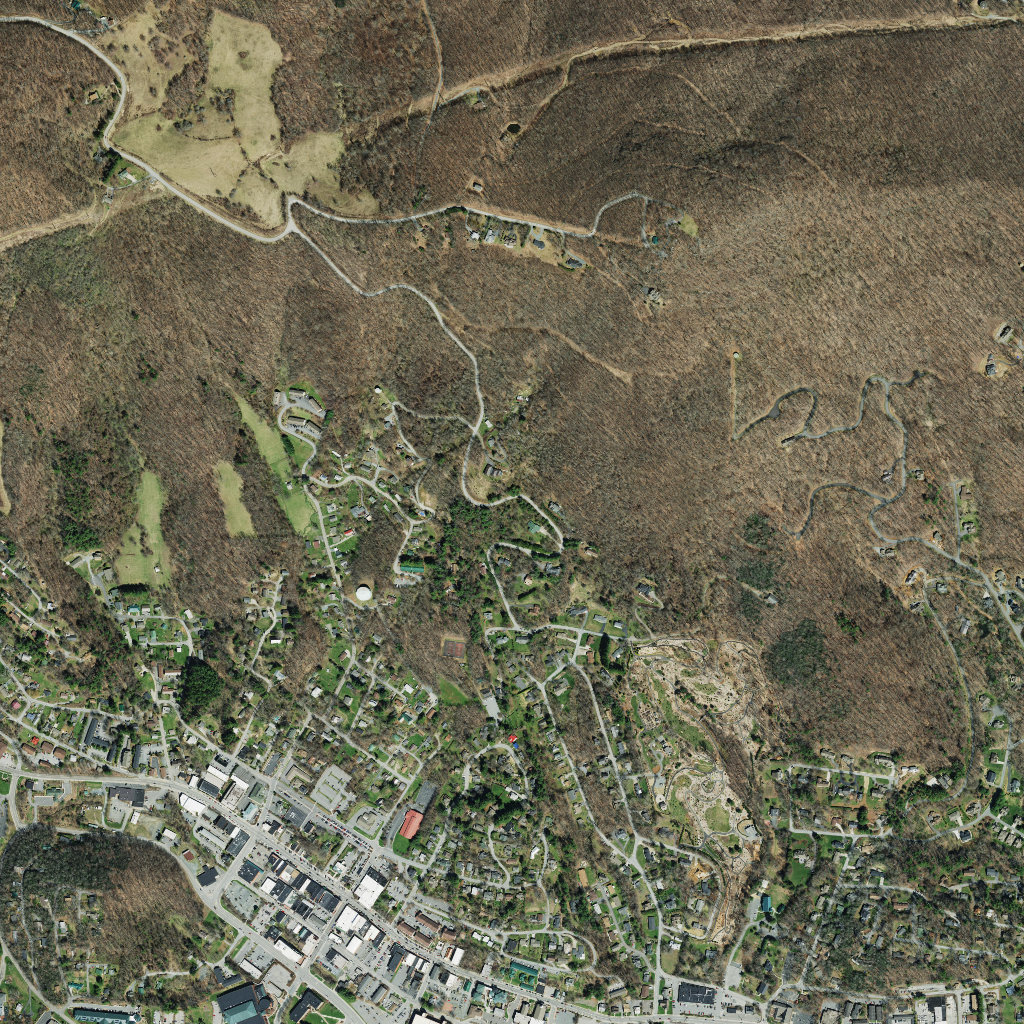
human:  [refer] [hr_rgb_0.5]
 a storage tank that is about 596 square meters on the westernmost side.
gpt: <box>[[34, 57, 36, 58, 0]]</box>

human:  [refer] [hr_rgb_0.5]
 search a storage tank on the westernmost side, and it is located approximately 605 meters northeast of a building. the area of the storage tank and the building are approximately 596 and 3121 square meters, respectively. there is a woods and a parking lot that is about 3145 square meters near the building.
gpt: <box>[[34, 57, 36, 58, 0]]</box>

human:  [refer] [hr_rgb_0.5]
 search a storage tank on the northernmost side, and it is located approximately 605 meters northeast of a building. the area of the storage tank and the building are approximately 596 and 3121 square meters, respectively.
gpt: <box>[[34, 57, 36, 58, 0]]</box>